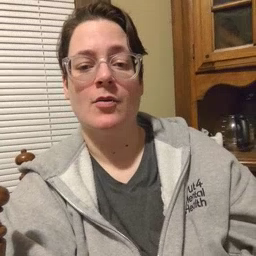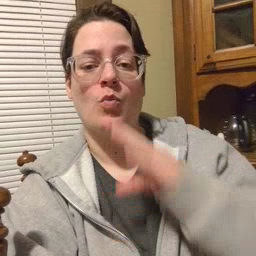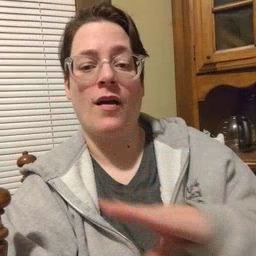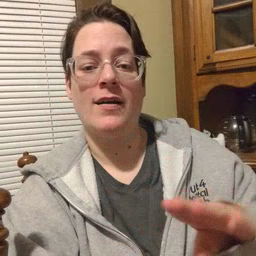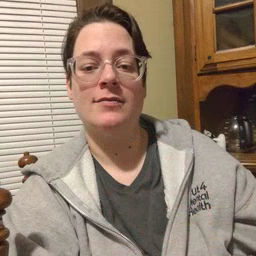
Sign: quiet